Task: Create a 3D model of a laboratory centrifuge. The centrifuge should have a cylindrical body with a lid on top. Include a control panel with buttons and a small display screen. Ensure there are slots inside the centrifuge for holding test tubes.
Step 650:
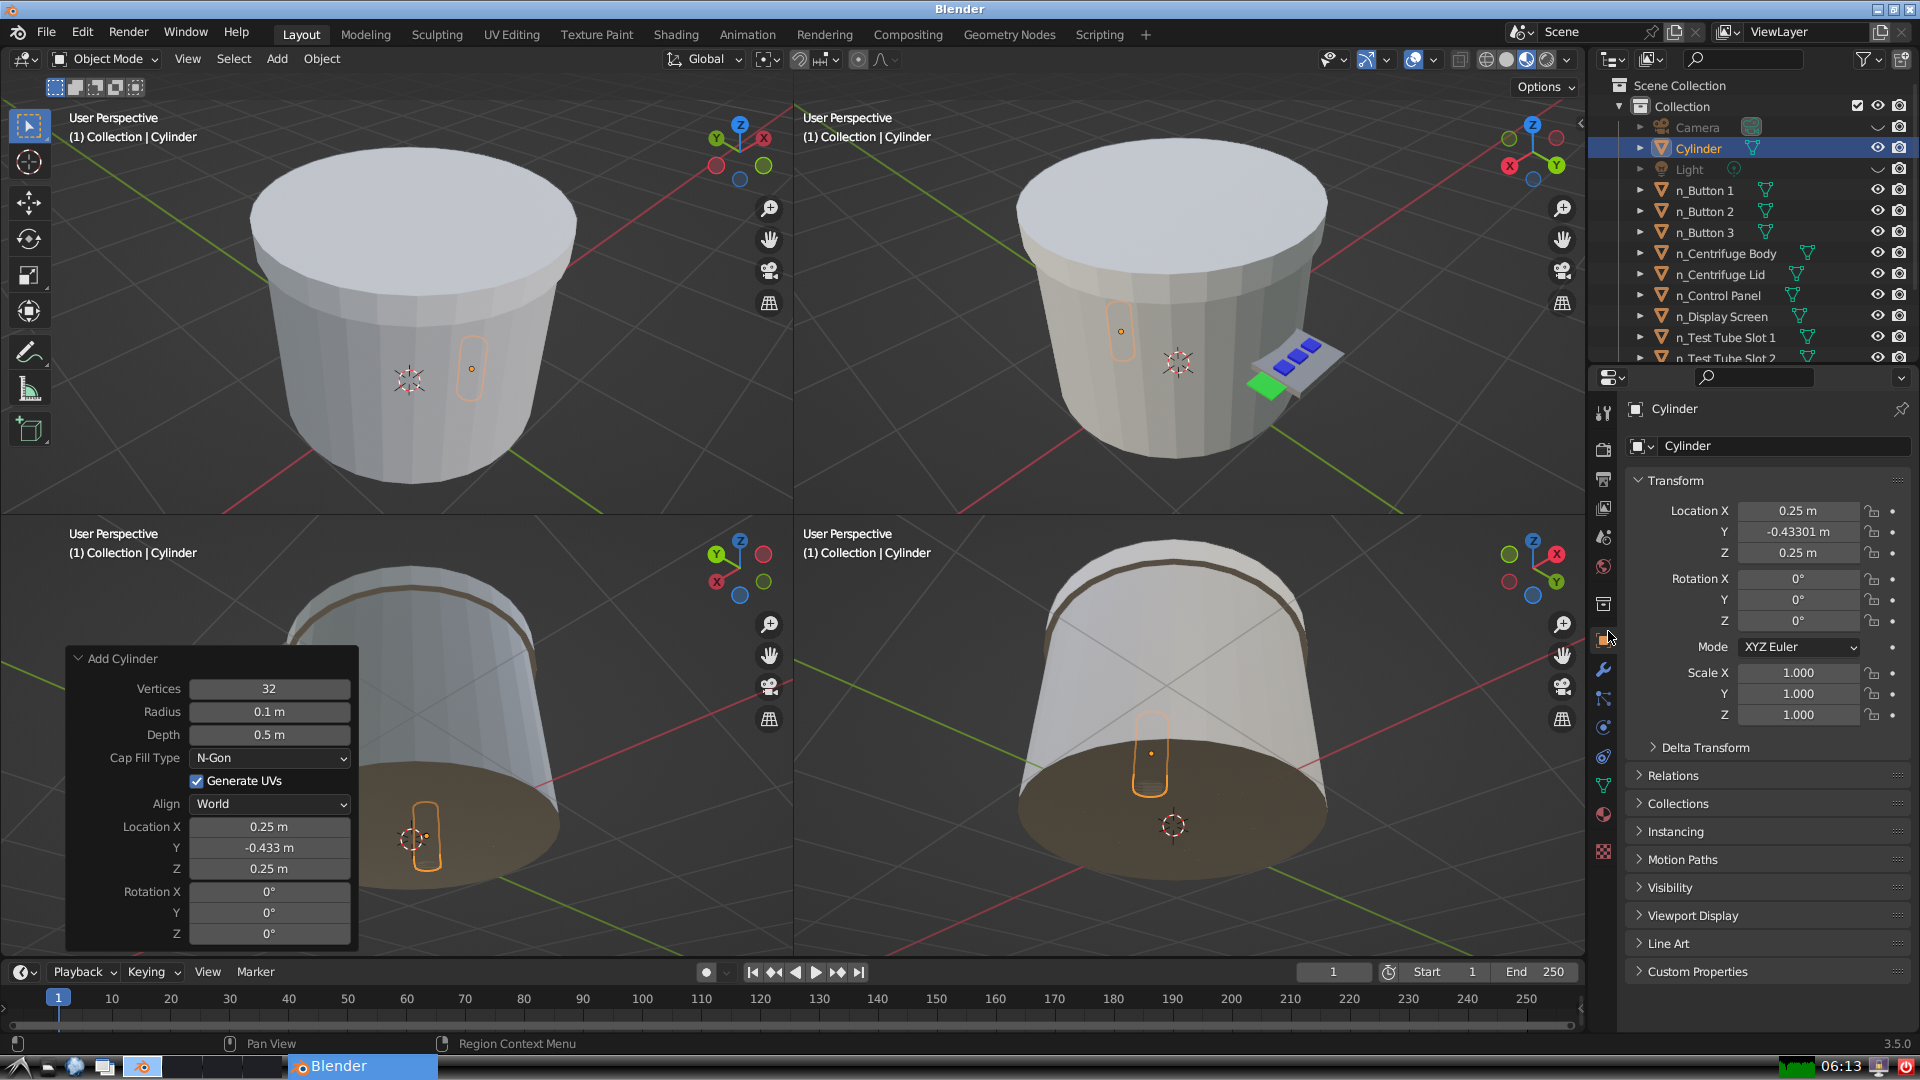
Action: {"mouse_move": [1732, 445]}